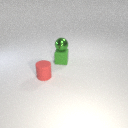
small green metal sphere above small green rubber cube